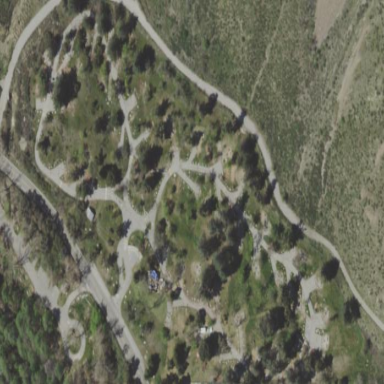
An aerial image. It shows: Standard campsite with caravans available for tourists.